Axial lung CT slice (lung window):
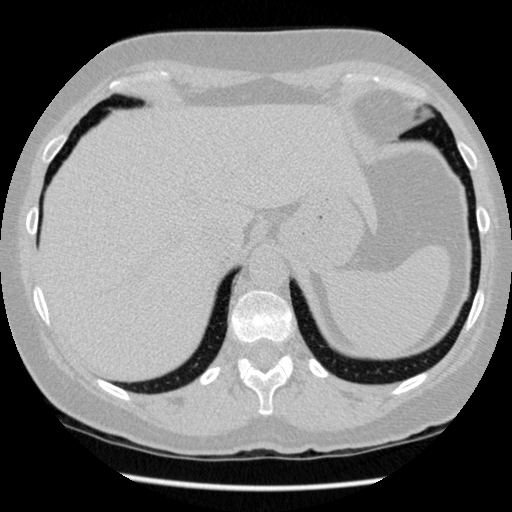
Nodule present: no